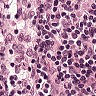
Metastatic tissue present: no